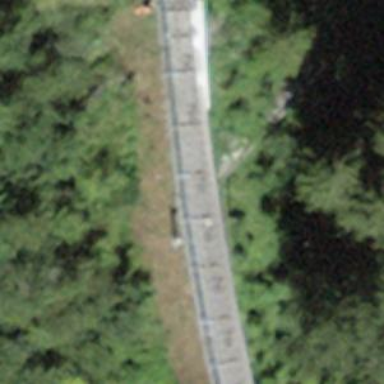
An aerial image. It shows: Funicular railway.